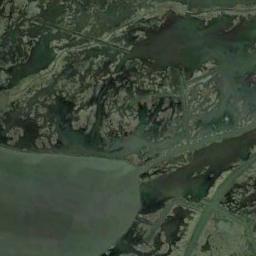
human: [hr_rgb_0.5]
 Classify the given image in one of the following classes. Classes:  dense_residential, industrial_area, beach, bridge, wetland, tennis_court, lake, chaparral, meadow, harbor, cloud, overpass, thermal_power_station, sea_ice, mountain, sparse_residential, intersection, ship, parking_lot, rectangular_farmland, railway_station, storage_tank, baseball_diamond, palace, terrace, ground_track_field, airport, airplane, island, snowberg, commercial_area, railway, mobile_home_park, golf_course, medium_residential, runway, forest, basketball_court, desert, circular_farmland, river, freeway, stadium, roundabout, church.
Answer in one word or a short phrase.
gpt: wetland